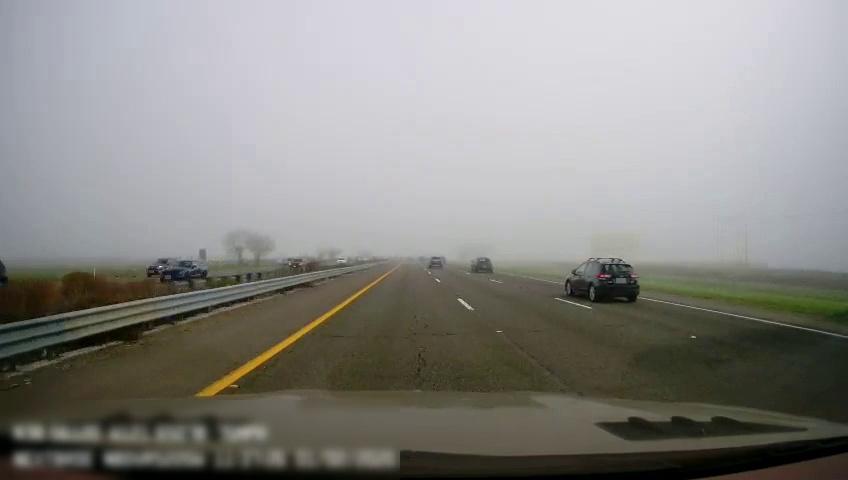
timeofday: Day
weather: Sunny
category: Drivable Space
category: Drivable Space
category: Vehicles | Car
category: Vehicles | Car
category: Vehicles | Truck
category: Vehicles | Car
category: Vehicles | SUV
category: Vehicles | Car
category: Vehicles | Car
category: Vehicles | SUV
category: Lanes | Current Lane
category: Lanes | Current Lane
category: Lanes | Alternate Lane
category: Lanes | Alternate Lane